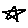
Label: star